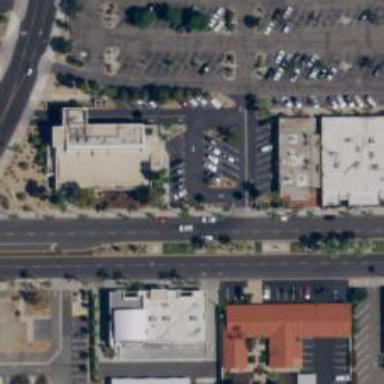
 lined with retail stores on both sides."